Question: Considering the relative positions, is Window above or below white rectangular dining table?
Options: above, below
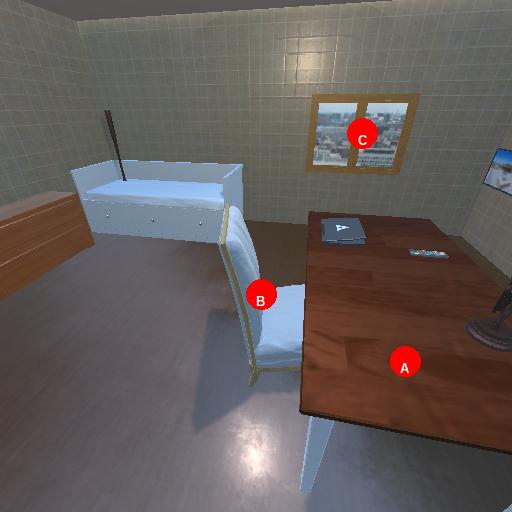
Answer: above